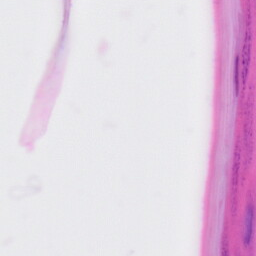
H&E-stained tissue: Skin